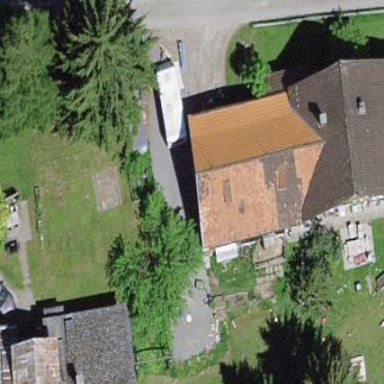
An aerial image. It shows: Farm building.